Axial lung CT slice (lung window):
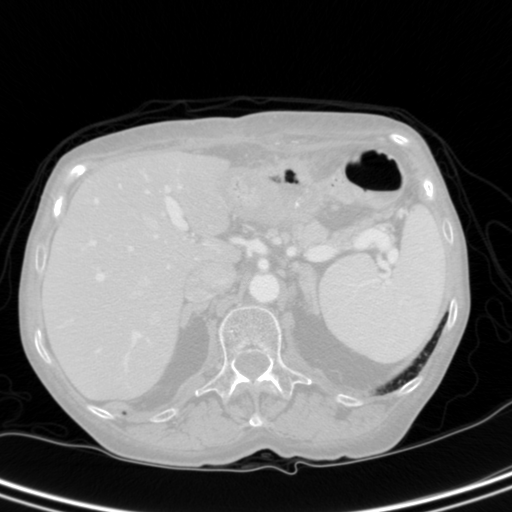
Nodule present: no